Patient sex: M
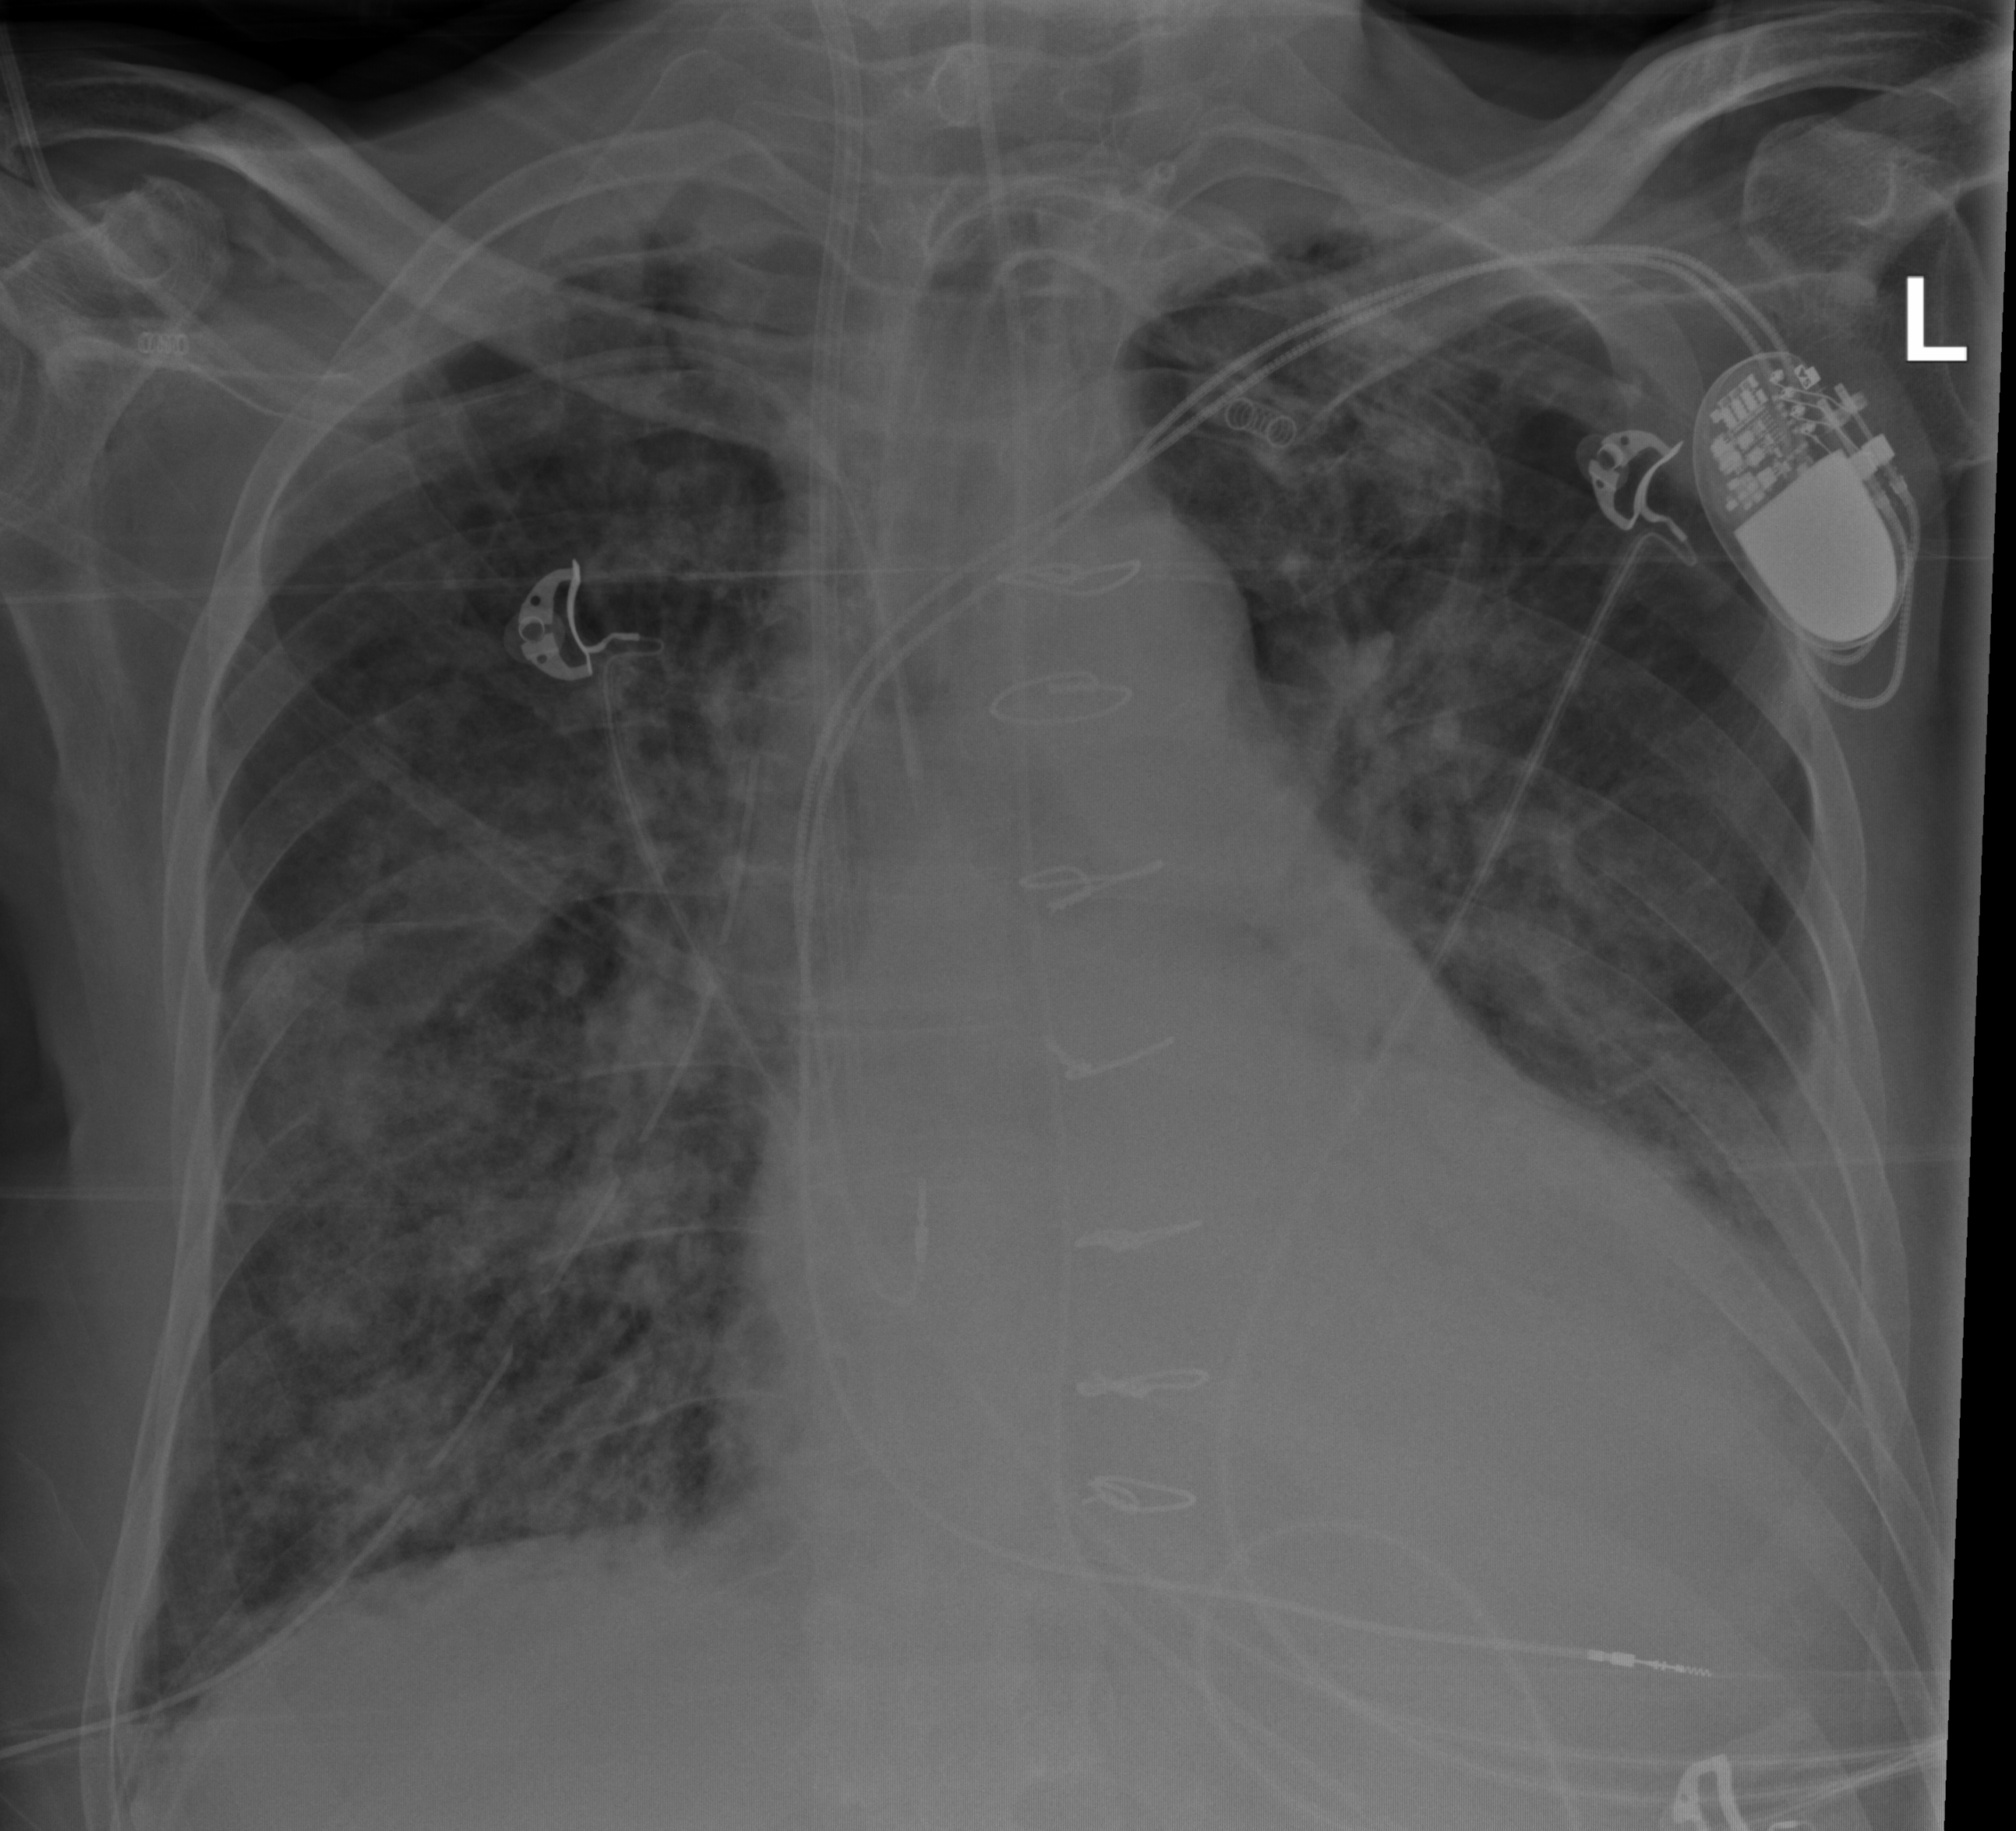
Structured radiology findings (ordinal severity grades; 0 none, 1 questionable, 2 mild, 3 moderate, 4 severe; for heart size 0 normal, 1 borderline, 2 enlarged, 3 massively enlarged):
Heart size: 2
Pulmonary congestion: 1
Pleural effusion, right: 1
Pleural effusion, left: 2
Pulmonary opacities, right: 3
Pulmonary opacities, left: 3
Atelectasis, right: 3
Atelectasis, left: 3